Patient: sex M, age 72
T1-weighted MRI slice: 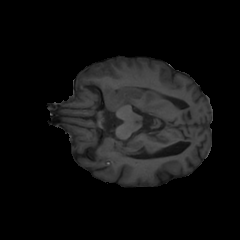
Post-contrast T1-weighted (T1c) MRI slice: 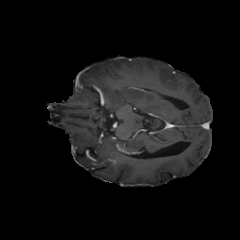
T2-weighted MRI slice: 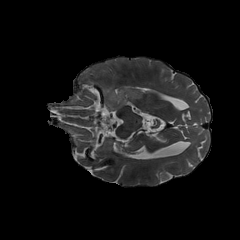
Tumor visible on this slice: yes
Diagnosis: Glioblastoma, IDH-wildtype
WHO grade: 4